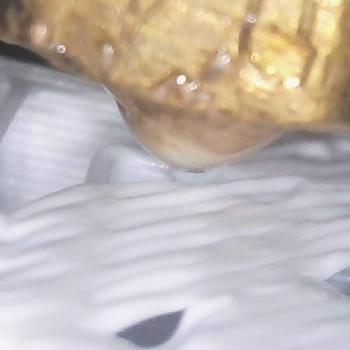
Flow rate: 141%